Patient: sex M, age 34
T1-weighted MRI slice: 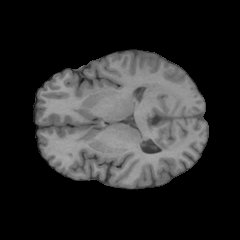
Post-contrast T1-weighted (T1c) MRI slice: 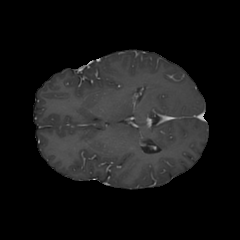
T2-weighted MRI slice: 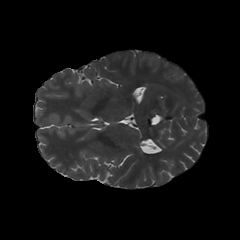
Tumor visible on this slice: no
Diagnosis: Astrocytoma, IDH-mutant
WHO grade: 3